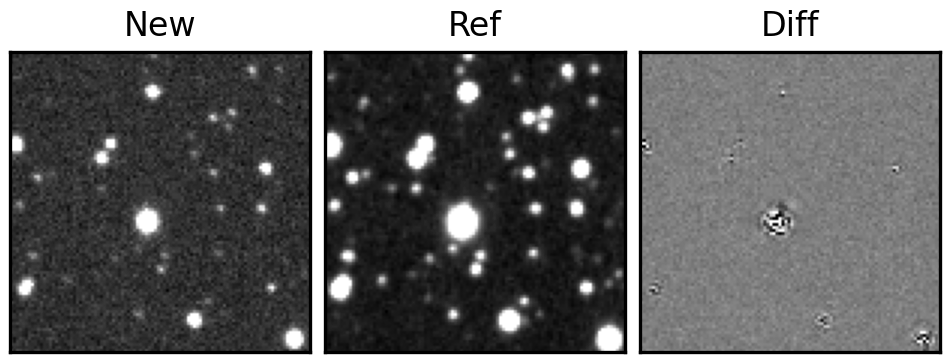
Label: bogus